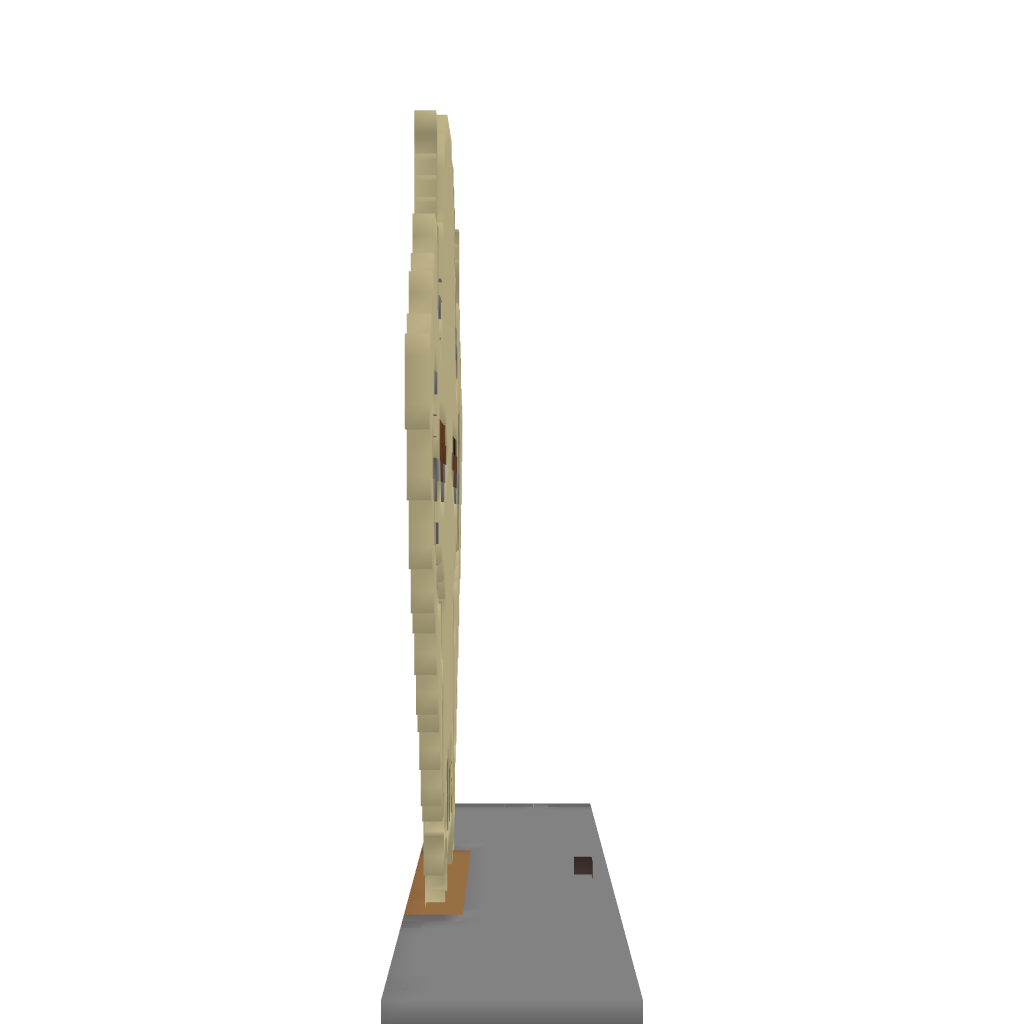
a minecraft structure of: General Grievous